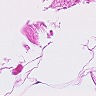
Metastatic tissue present: no